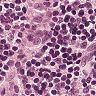
Metastatic tissue present: no